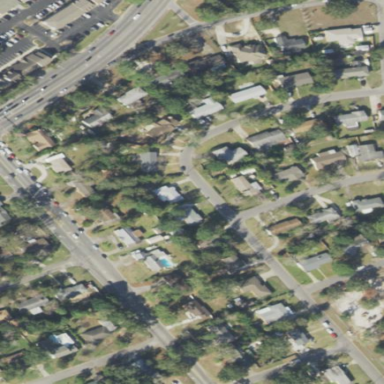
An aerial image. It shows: Residential area composed of single-family homes.